Interaction volume radius: 5 \u00c5
Interaction volume height: 25 \u00c5
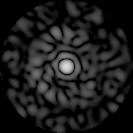
Disorder parameter: 0.835